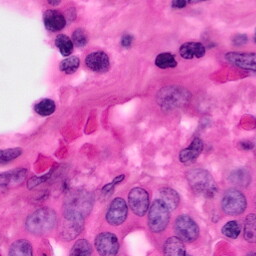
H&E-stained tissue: Pancreatic